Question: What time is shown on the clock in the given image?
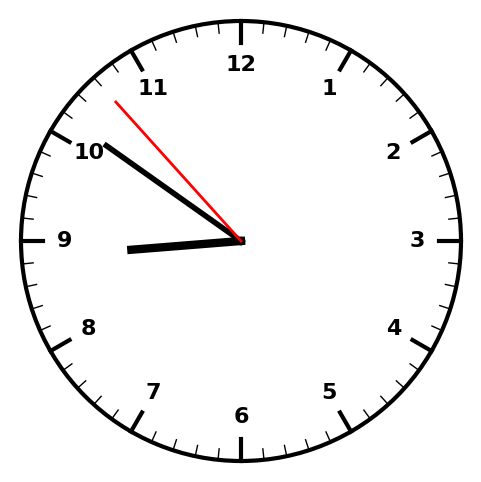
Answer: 08:50:53